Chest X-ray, PA view. Patient: 54 years old, sex M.
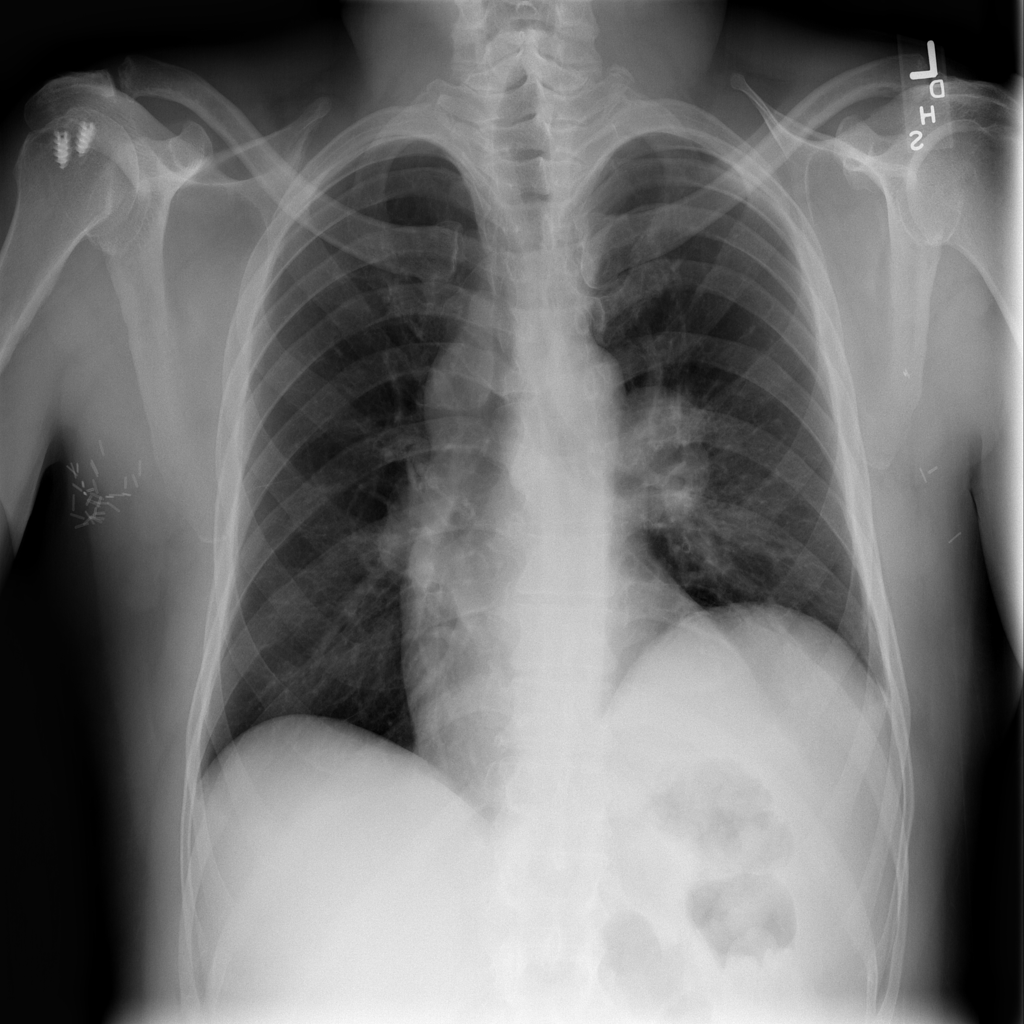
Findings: No Finding